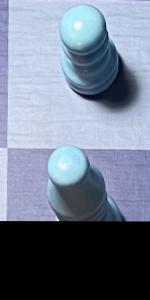
Label: Bishop_White